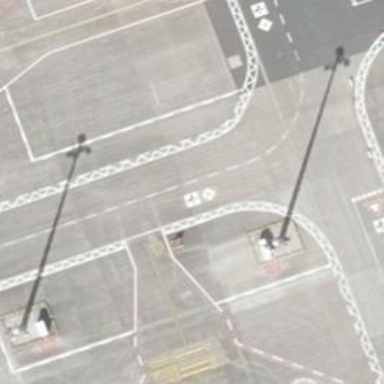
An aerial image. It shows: Parking position at the airport with concrete surface.